Interaction volume radius: 5 \u00c5
Interaction volume height: 20 \u00c5
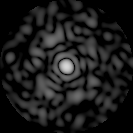
Disorder parameter: 0.8335